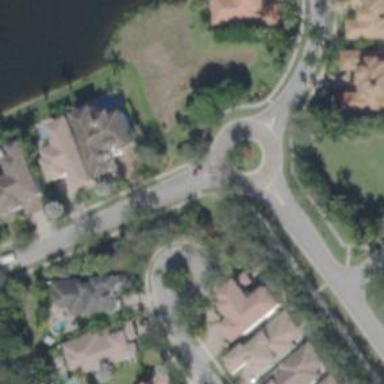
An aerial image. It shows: Residential road.